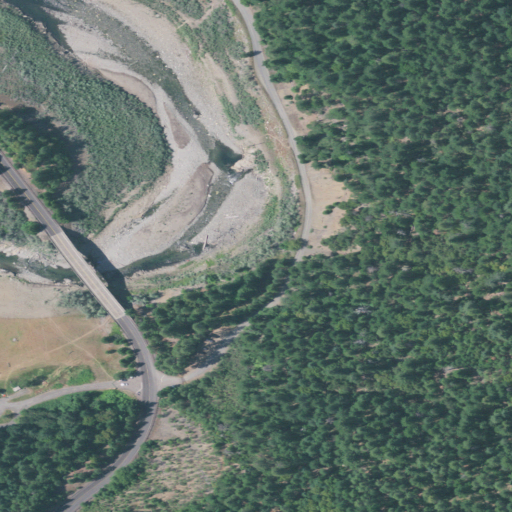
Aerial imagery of bar in Oregon named Seattle Bar (historical) containing evergreen forest, open water, open development, medium intensity development, low intensity development, grassland, shrub, barren land, and high intensity development